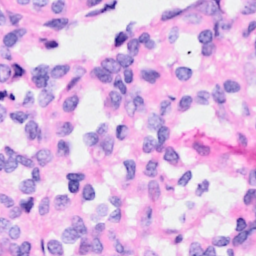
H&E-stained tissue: Breast